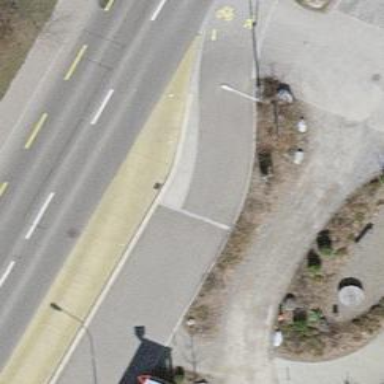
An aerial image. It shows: Cycleway.